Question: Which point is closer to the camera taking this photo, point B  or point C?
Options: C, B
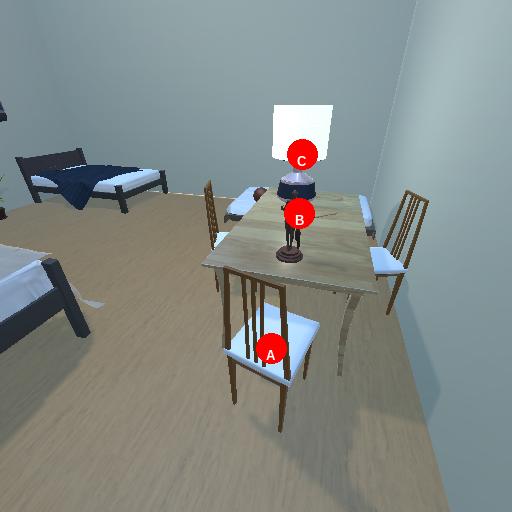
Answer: C